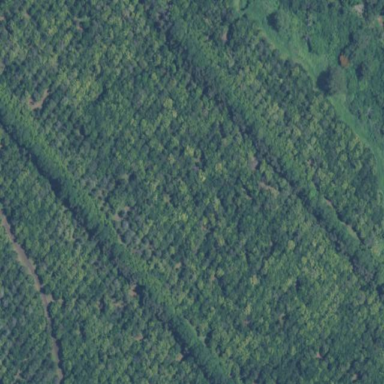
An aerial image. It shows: Orchard filled with macadamia trees.